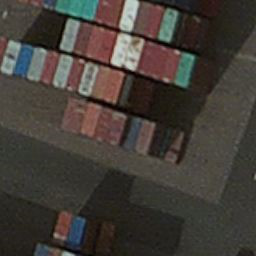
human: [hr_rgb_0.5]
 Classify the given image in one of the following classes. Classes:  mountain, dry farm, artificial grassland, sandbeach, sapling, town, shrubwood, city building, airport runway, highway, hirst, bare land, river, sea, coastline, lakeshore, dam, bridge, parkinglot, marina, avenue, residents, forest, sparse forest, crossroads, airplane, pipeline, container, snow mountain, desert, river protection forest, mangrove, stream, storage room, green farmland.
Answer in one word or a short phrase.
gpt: container